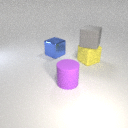
large yellow rubber cube to the right of large blue metal cube